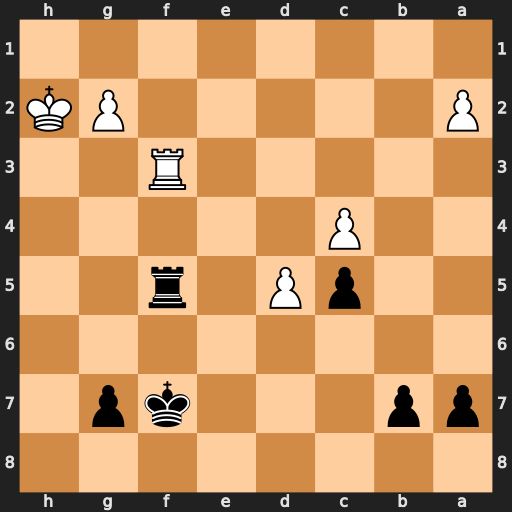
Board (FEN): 8/pp3kp1/8/2pP1r2/2P5/5R2/P5PK/8
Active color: b
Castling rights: -
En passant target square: -
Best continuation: Rxf3 gxf3 b5 cxb5 c4